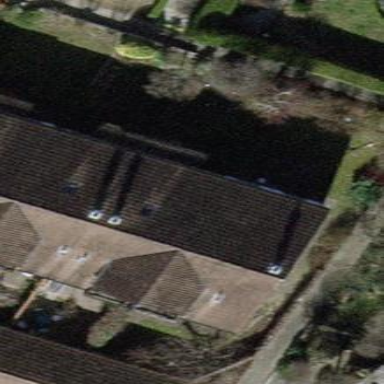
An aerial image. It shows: House with gabled roof. The roof extends across the building.